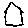
Label: house